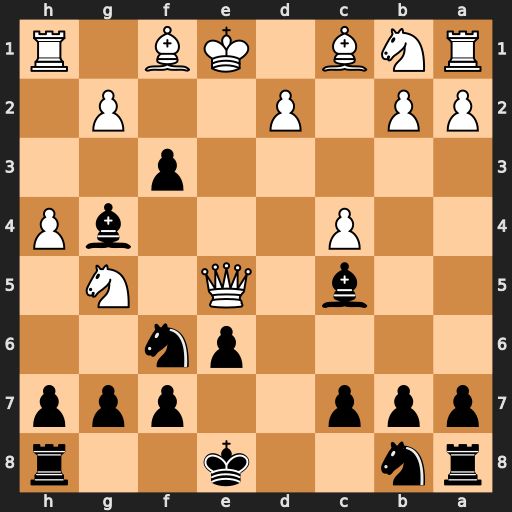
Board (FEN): rn2k2r/ppp2ppp/4pn2/2b1Q1N1/2P3bP/5p2/PP1P2P1/RNB1KB1R
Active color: b
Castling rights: KQkq
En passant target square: -
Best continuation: f2#